Field crop: tomato
Growth stage: 2
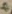
Species: solanum